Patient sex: F
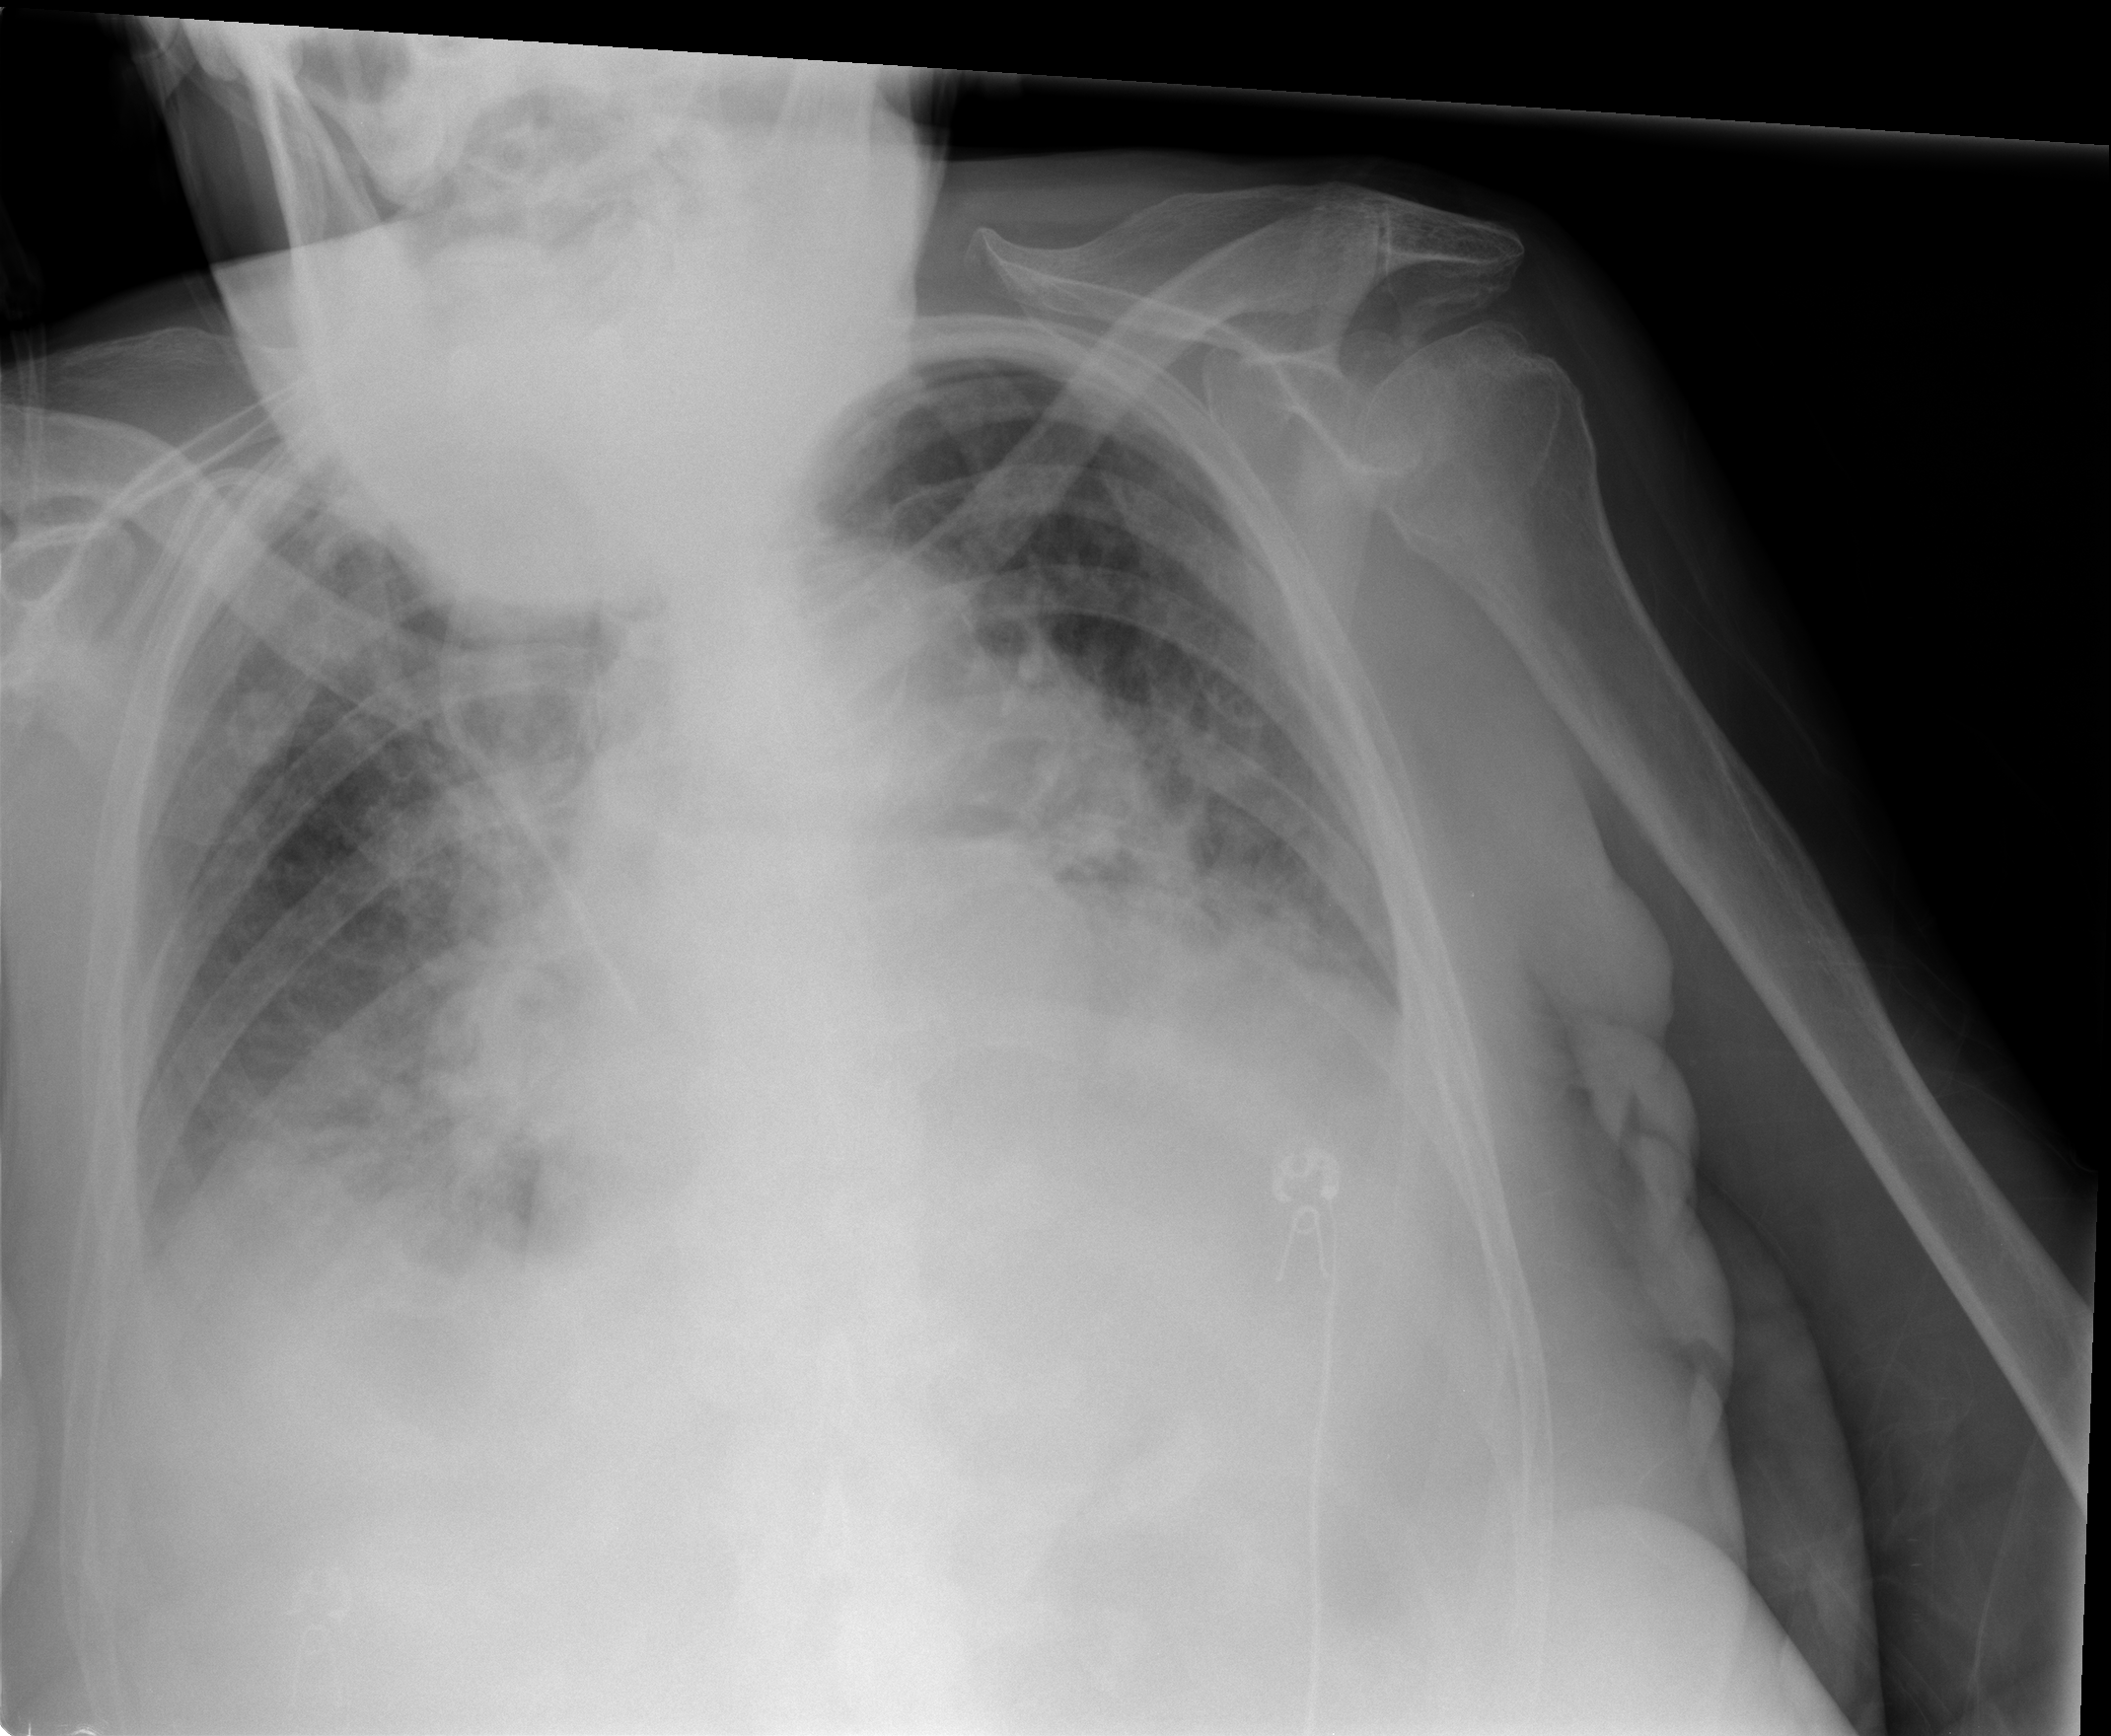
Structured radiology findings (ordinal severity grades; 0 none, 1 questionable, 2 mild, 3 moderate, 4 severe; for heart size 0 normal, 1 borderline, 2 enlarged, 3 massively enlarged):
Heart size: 3
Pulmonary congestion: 3
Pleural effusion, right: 2
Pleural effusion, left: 2
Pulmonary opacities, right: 3
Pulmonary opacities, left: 3
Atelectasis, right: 3
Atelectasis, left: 3